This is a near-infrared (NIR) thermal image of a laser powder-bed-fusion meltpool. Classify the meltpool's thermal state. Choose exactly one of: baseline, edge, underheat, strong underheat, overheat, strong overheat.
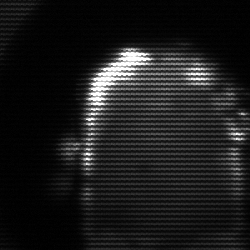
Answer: baseline